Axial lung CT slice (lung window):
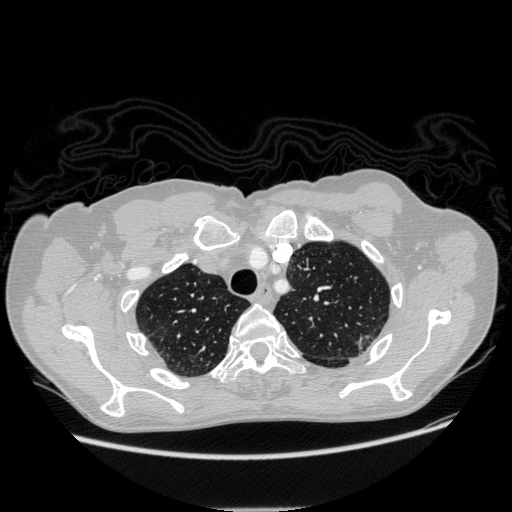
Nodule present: no